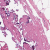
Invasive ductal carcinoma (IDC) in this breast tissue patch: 0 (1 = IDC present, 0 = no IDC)